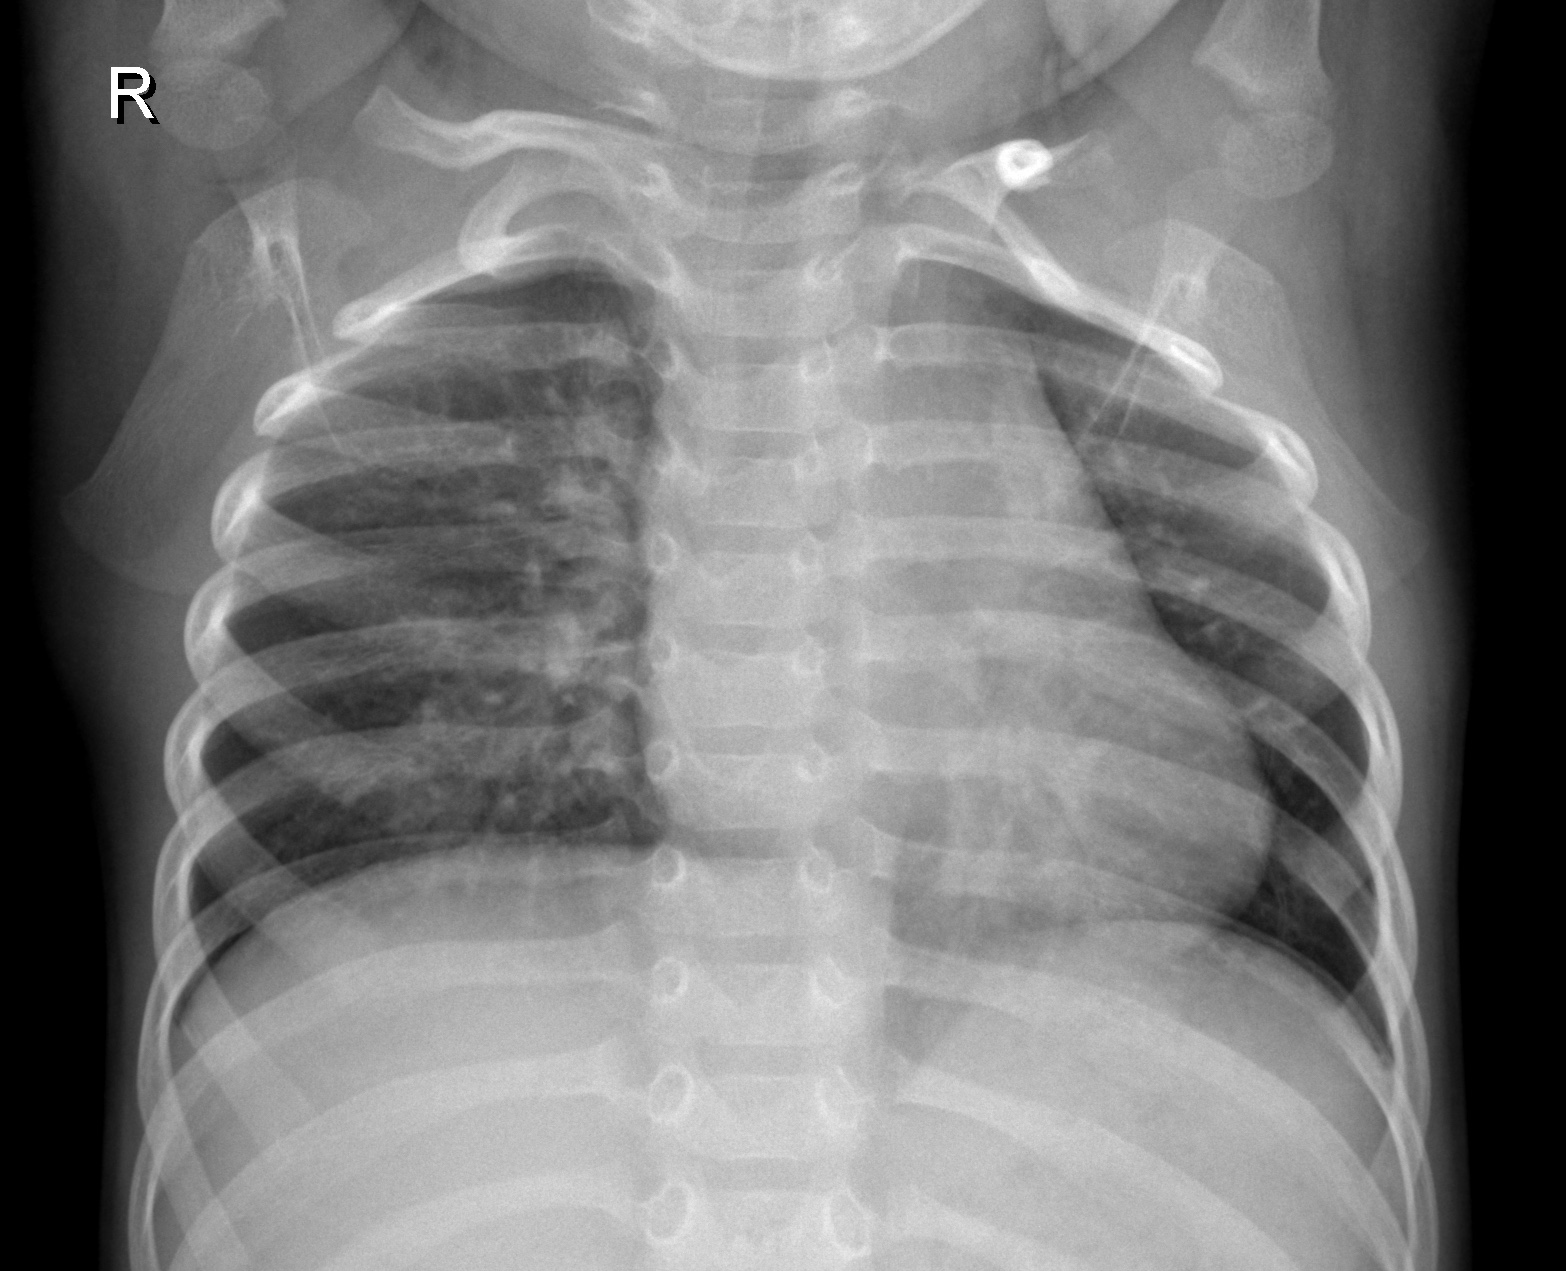
Diagnosis: NORMAL